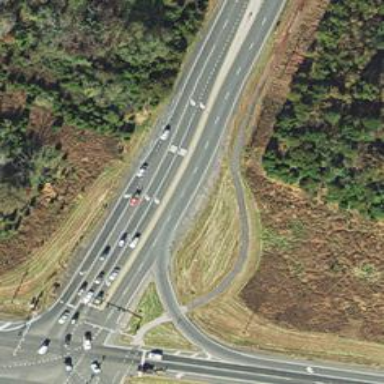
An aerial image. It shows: Expressway with asphalt surface classified as trunk highway.